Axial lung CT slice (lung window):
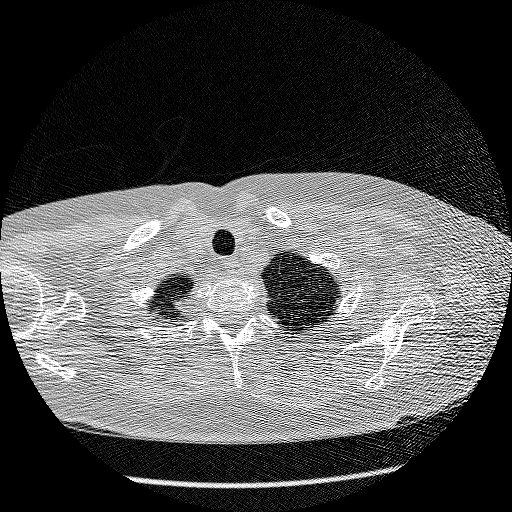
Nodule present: no